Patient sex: M
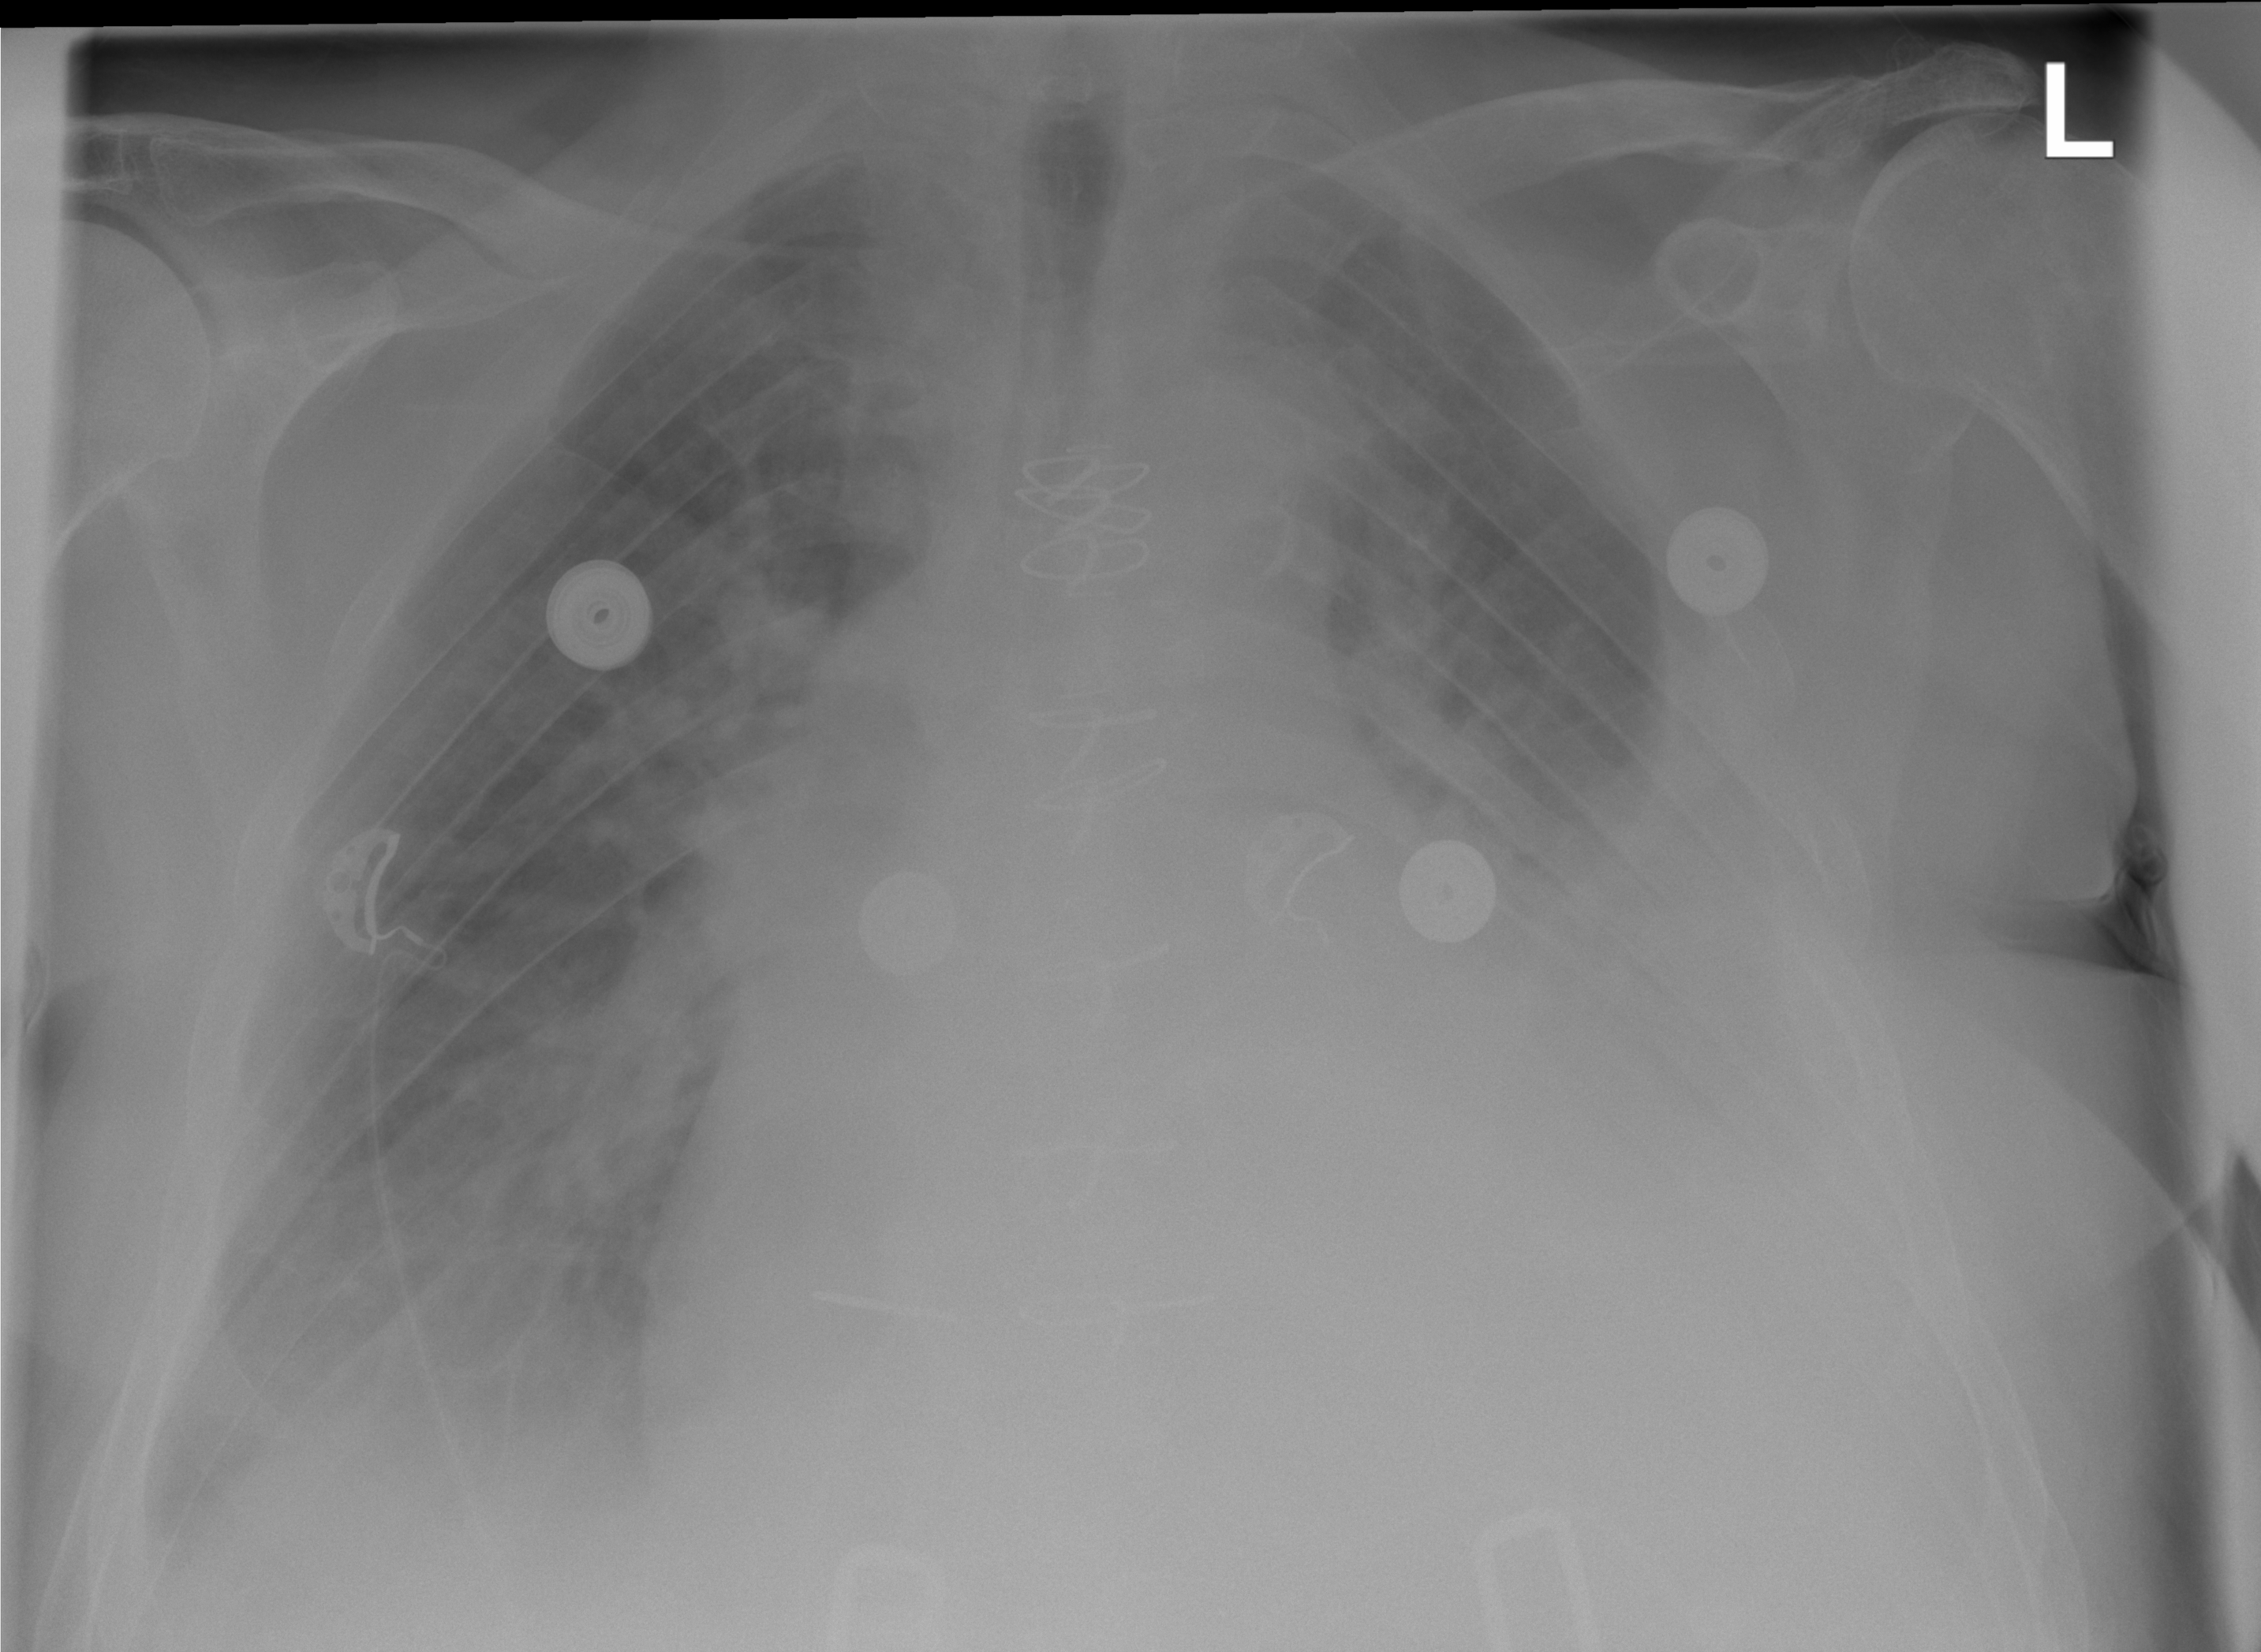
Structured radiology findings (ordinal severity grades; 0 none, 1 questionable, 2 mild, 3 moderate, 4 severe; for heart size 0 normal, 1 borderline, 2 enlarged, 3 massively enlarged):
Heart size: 2
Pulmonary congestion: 0
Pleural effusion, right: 2
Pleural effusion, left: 3
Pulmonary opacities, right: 0
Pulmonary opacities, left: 0
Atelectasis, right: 2
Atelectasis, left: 3